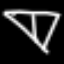
Label: diamond